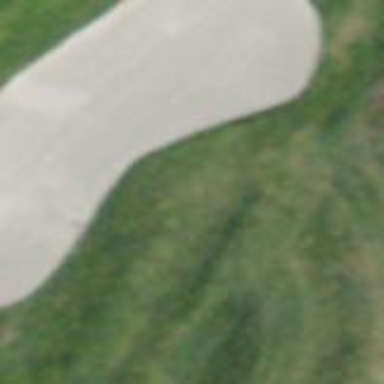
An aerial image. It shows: Golf bunker.